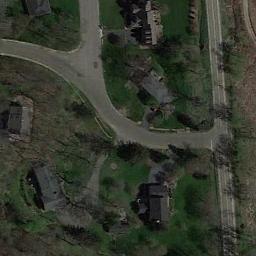
Label: residential